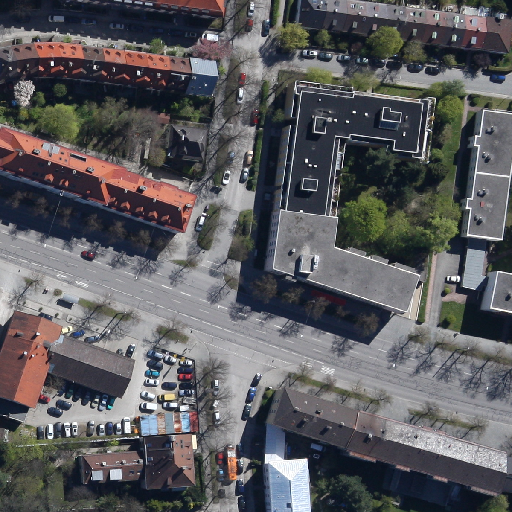
Referring expression: light-duty vehicle